Question: I'm trying to find a vertical dotted line ascii character. Currently I'm using '|' but am hoping to find something more along the lines of the indent guide character that sublime text has:

Definitely doesn't have to be exact, but I'd like it to be more of a dotted line than a dashed line.
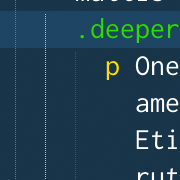
Answer: As Funkotron_King said, there is nothing better in ASCII, if Unicode is an option you could use U+250B - |